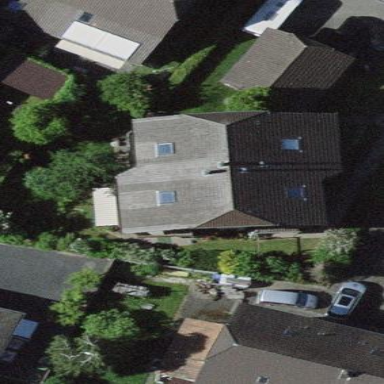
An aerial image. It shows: Terrace building with half-hipped roof shape.